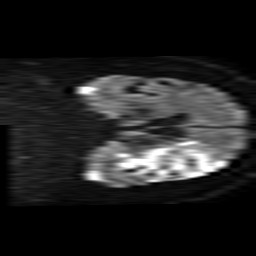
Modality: TRACE
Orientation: coronal
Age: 55
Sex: male
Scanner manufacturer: philips
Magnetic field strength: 1.5 T
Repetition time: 4.069 s
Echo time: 0.1033 s